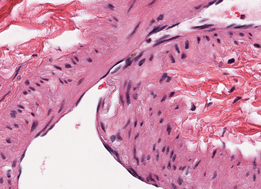
Tumor epithelial tissue: no
Tumor-associated stroma tissue: yes
Normal tissue: no